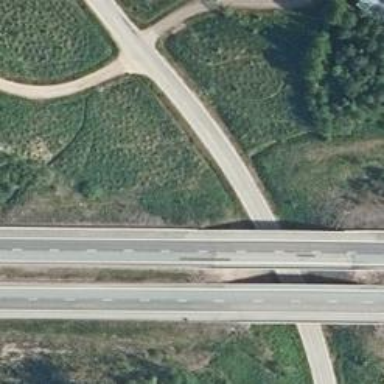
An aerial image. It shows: Motorway bridge with asphalt surface.